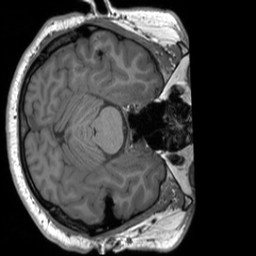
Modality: T1w
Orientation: axial
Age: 37
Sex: male
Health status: healthy